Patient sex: M
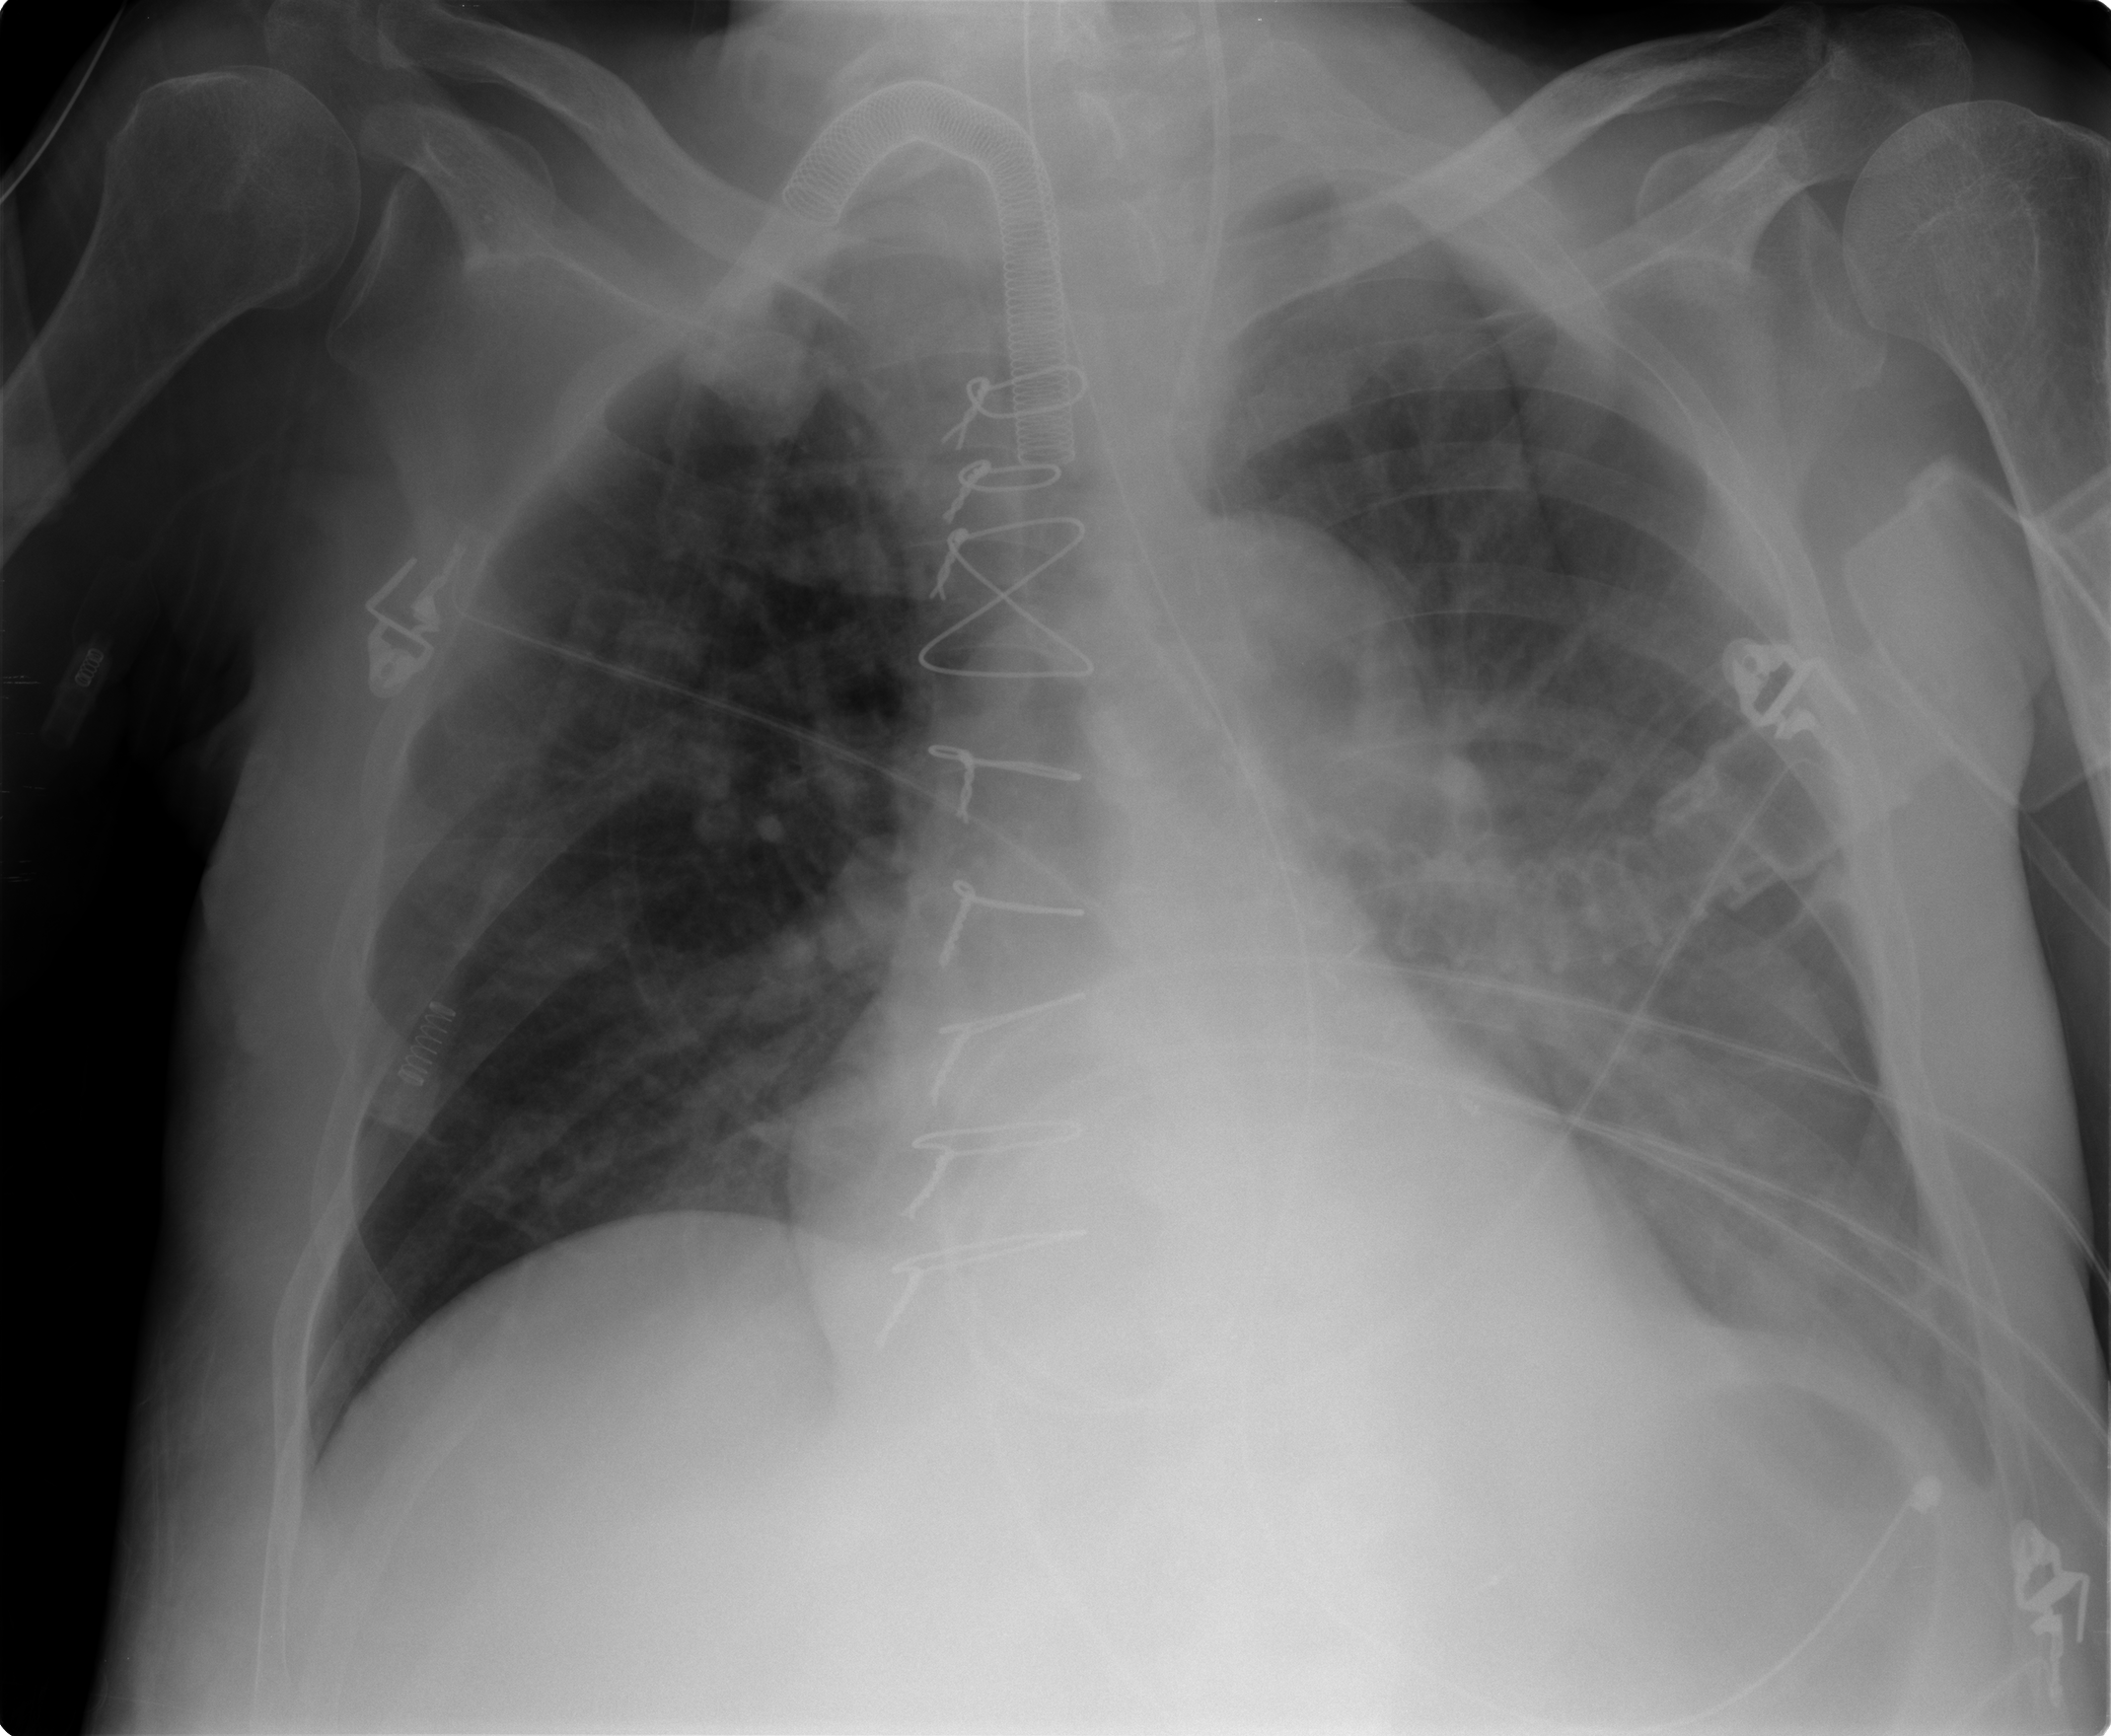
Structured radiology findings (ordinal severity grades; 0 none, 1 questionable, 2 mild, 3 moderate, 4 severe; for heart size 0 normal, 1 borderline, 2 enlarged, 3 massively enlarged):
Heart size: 1
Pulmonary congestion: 2
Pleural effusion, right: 0
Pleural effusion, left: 1
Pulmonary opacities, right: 3
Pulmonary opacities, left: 3
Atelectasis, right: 1
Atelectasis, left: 2